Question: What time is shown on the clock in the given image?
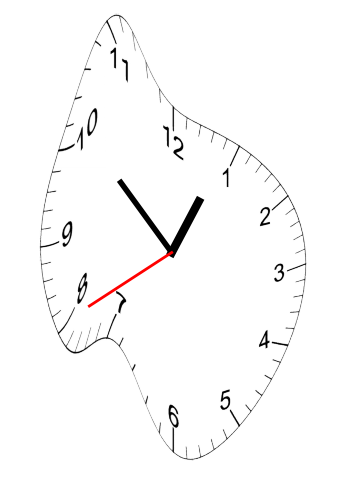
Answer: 12:51:40